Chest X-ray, AP view. Patient: 73 years old, sex M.
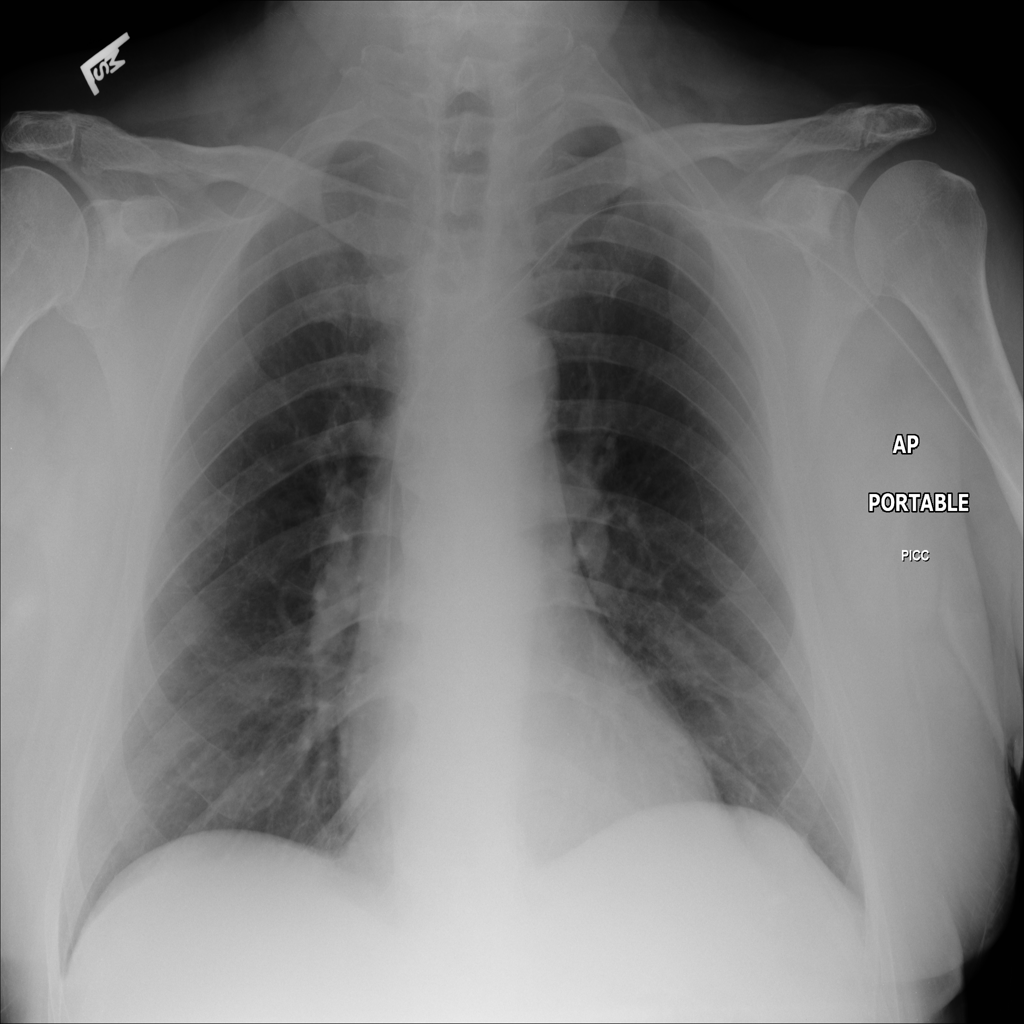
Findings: No Finding